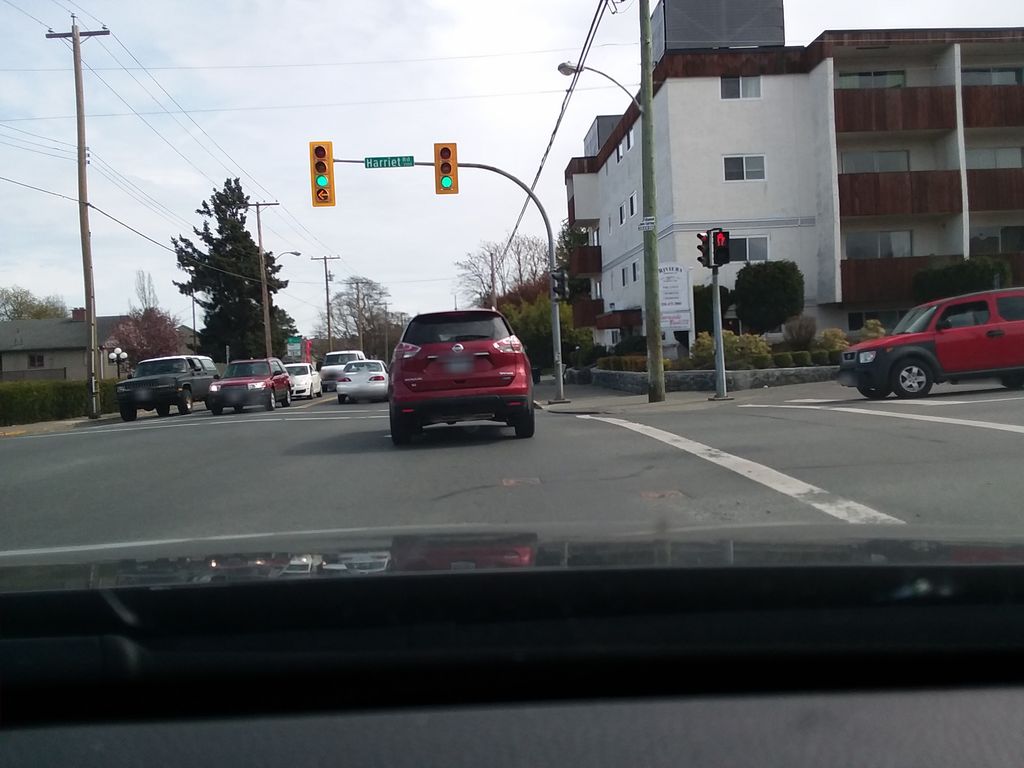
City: victoria